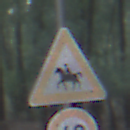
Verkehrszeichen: ReiterRechts
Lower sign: Geschwindigkeit40
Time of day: SunriseSunset
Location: Outdoor (Nature)
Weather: NotSpecified
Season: Autumn
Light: Natural